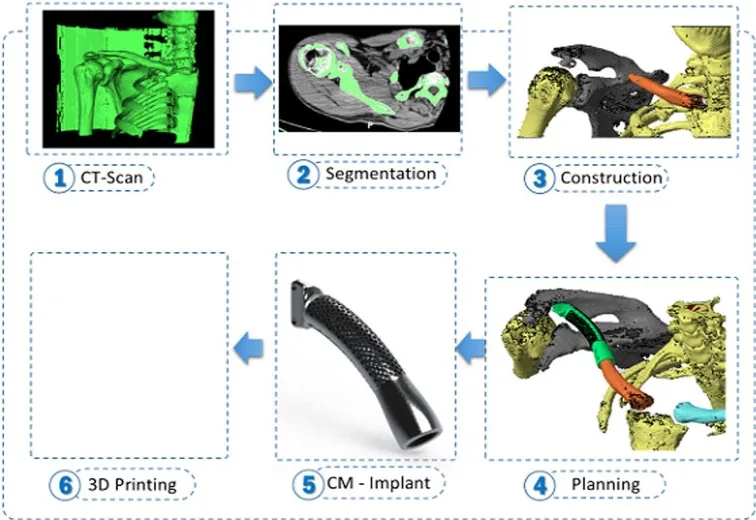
The process of manufacturing of the prosthesis. The three-dimensional model of the clavicle was developed using the digital imaging and communication in medicine format, and image segmentation was performed using the Mimics software (Materialize NV).
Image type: radiology (ct)